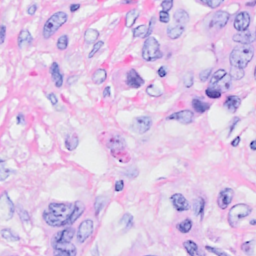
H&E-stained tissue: Breast